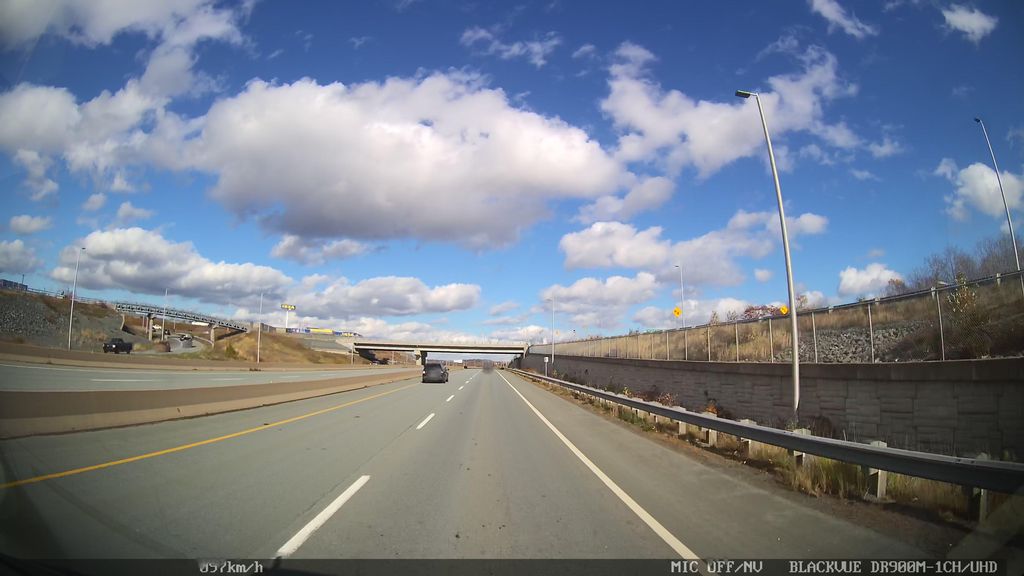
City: halifax